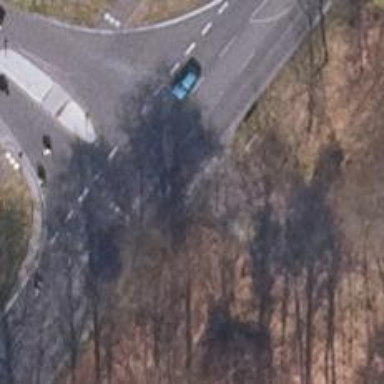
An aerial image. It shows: Secondary road with asphalt surface.